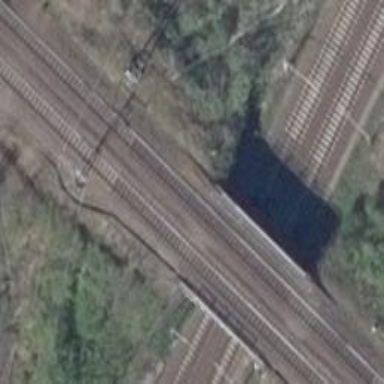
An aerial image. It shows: Bridge over railway with electrified contact lines.